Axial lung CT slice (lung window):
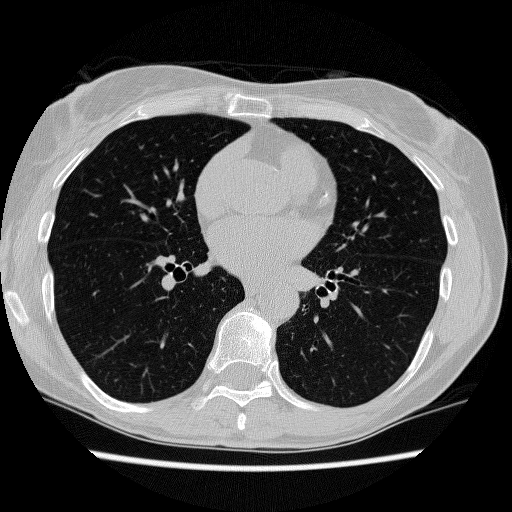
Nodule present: no